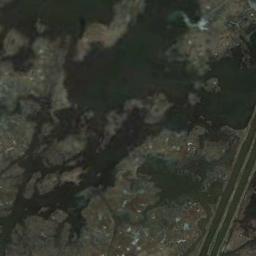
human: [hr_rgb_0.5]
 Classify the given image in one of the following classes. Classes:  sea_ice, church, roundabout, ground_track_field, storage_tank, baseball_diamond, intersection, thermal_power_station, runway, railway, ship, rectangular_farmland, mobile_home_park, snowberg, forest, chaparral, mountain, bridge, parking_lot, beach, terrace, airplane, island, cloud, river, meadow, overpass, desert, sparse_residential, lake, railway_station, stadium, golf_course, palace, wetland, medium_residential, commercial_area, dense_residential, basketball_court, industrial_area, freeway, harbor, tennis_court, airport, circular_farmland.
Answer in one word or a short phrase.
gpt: wetland